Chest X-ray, PA view. Patient: 45 years old, sex M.
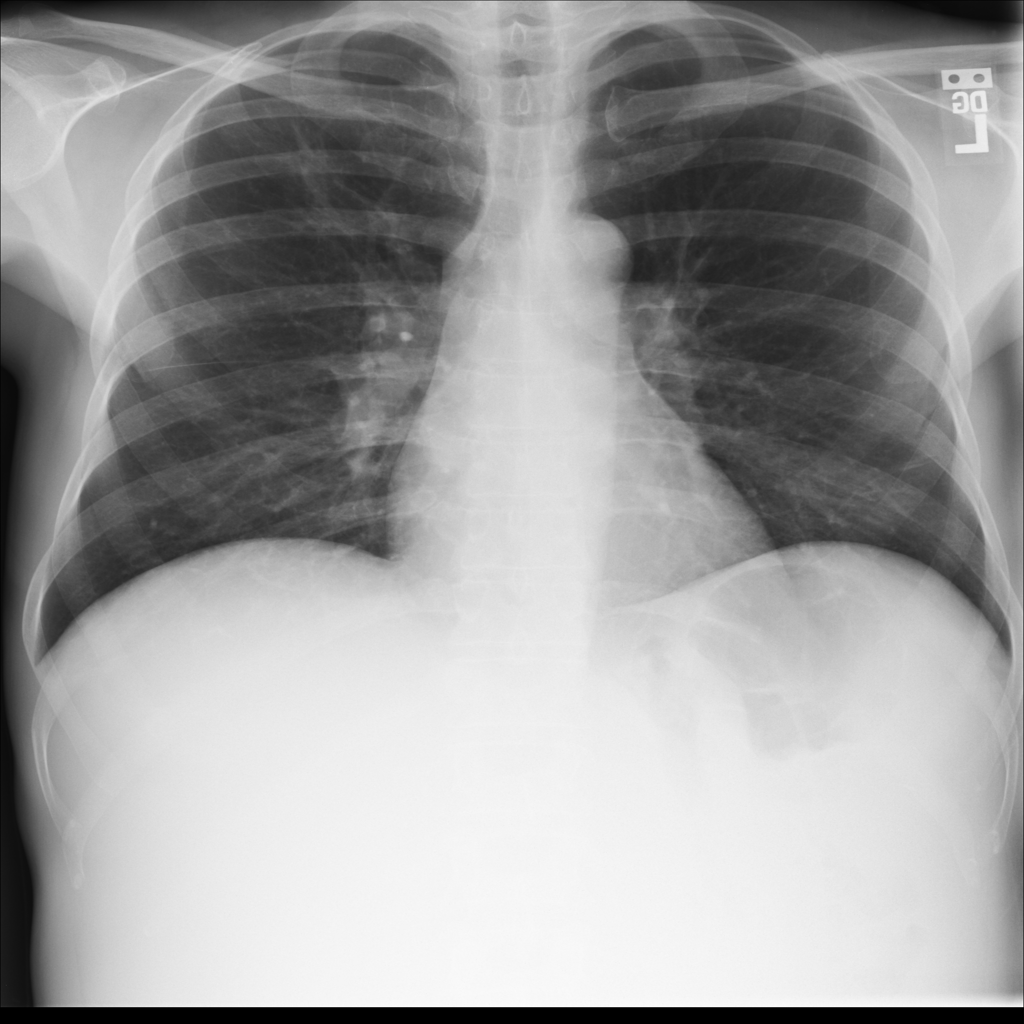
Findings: Mass